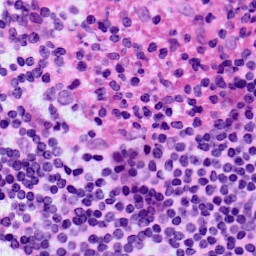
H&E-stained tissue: LymphNode